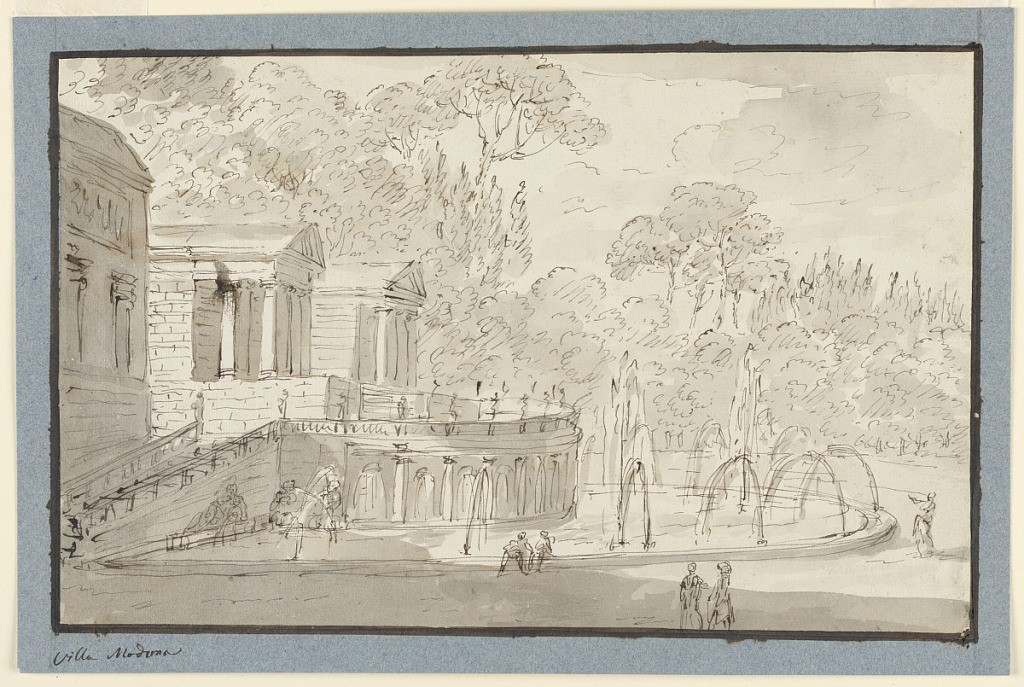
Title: Modern villa
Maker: Giuseppe Barberi, Italian, 1746–1809
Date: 1746–1809
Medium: Pen and brown ink, brush and brown wash on off-white laid paper, lined
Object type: Drawing
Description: Modern villa.